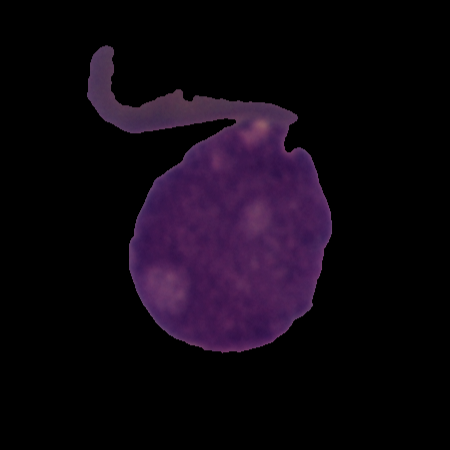
Label: cancer